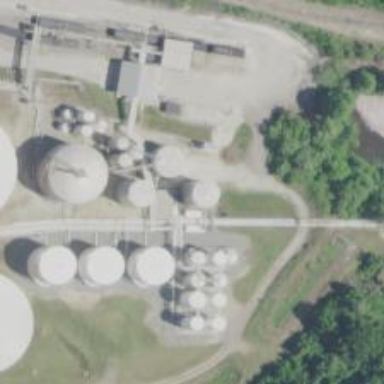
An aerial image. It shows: Storage tank with man-made structure.